Question: I am very new to Angularjs and this is my first try to build an app with it. I've following file loaded in my 'index.html' file.
'''
<!--Angularjs-->
<script src="assets/js/vendor/angular.min.js" type="text/javascript"></script>
<script src="assets/js/vendor/angular-route.min.js" type="text/javascript"></script>
<!--SleekDocketAppJS-->
<script src="app/app.module.js" type="text/javascript"></script>
<script src="app/app.route.js" type="text/javascript"></script>
<!--Controllers-->
<script src="app/components/dashboard/controller/dashboardController.js" type="text/javascript"></script>
<script src="app/components/product/controller/productController.js" type="text/javascript"></script>
'''
His is my 'app.module.js' file and I am trying to add a factory here name
'''
'use strick';
var docket = angular.module("docket",['ngRoute']);
//Factory
docket.factory('AuthFactory',function(){
console.log('auth factory');
var authdata = {};
authdata.name = "user 1";
return (authdata);
});
//Running
docket.run(function(){
console.log("runing...");
});
'''
This is my 'app.route.js' file where I am calling my controllers based on route.
'''
'use strict';
var docket = angular.module('docket');
docket.config(['$routeProvider',function($routeProvider){
$routeProvider
.when("/",
{
controller:"DashboardController",
templateUrl: "app/components/dashboard/view/dashboard.html"
})
.when("/product",{
controller:"productController",
templateUrl: "app/components/product/view/product.html"
})
.otherwise({
redirectTo:'/'
});
}]);
'''
My simple 'dashboardController.js' looks like this
'''
var app = angular.module('docket');
app.controller('DashboardController',['$scope, AuthFactory', function($scope, AuthFactory){
console.log('dash controller');
//console.log(AuthFactory);
}]);
'''
But when I am trying to run the app using loading the service 'DashboardController', I get his error. But if I remove the service from the controller dependency, there is no error.

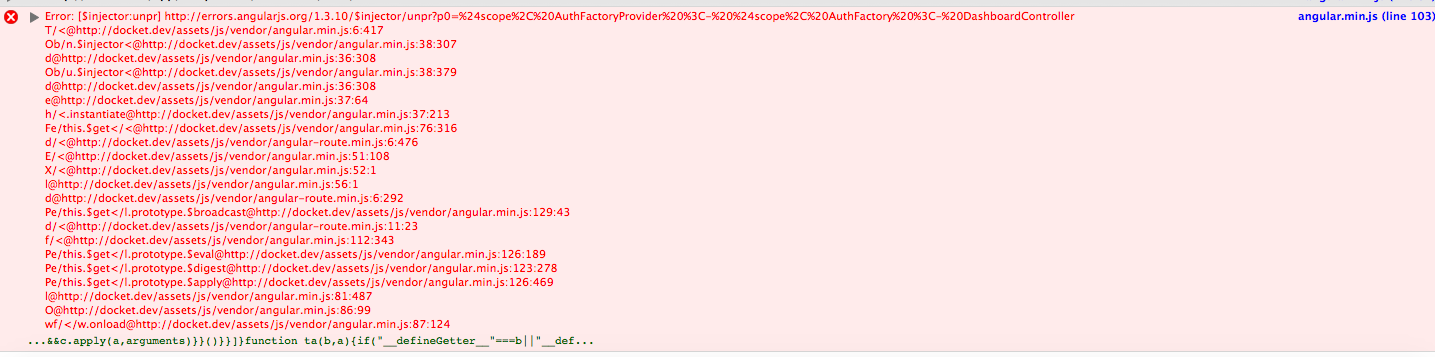
Answer: Here is typo mistake " ' " after $scope
'''
app.controller('DashboardController',['$scope, AuthFactory', function($scope, AuthFactory)
'''
Change to
'''
app.controller('DashboardController',['$scope', 'AuthFactory', function($scope, AuthFactory)
'''